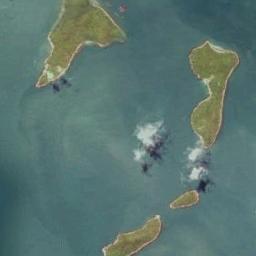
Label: island